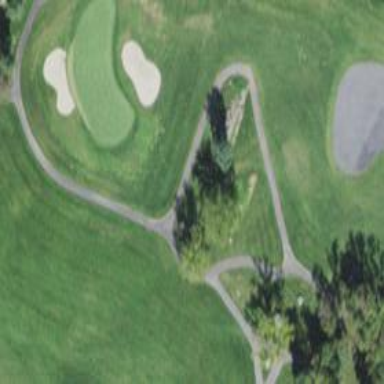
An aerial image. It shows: Asphalt service road used as golf cart path.